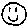
Label: smiley face